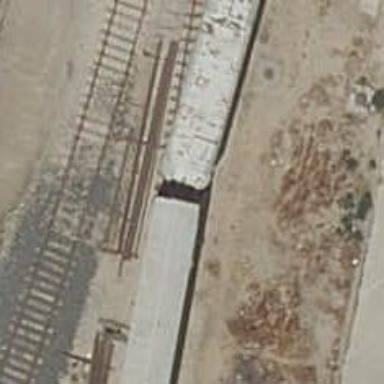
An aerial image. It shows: Rail yard with electrified contact lines for the trains.